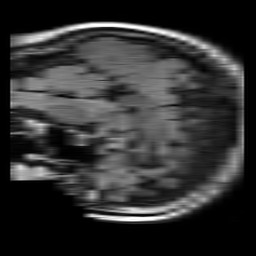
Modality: FLAIR
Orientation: sagittal
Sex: female
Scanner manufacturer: philips
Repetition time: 11 s
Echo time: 0.125 s